Field crop: maize
Growth stage: 2
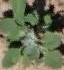
Species: chenopodium